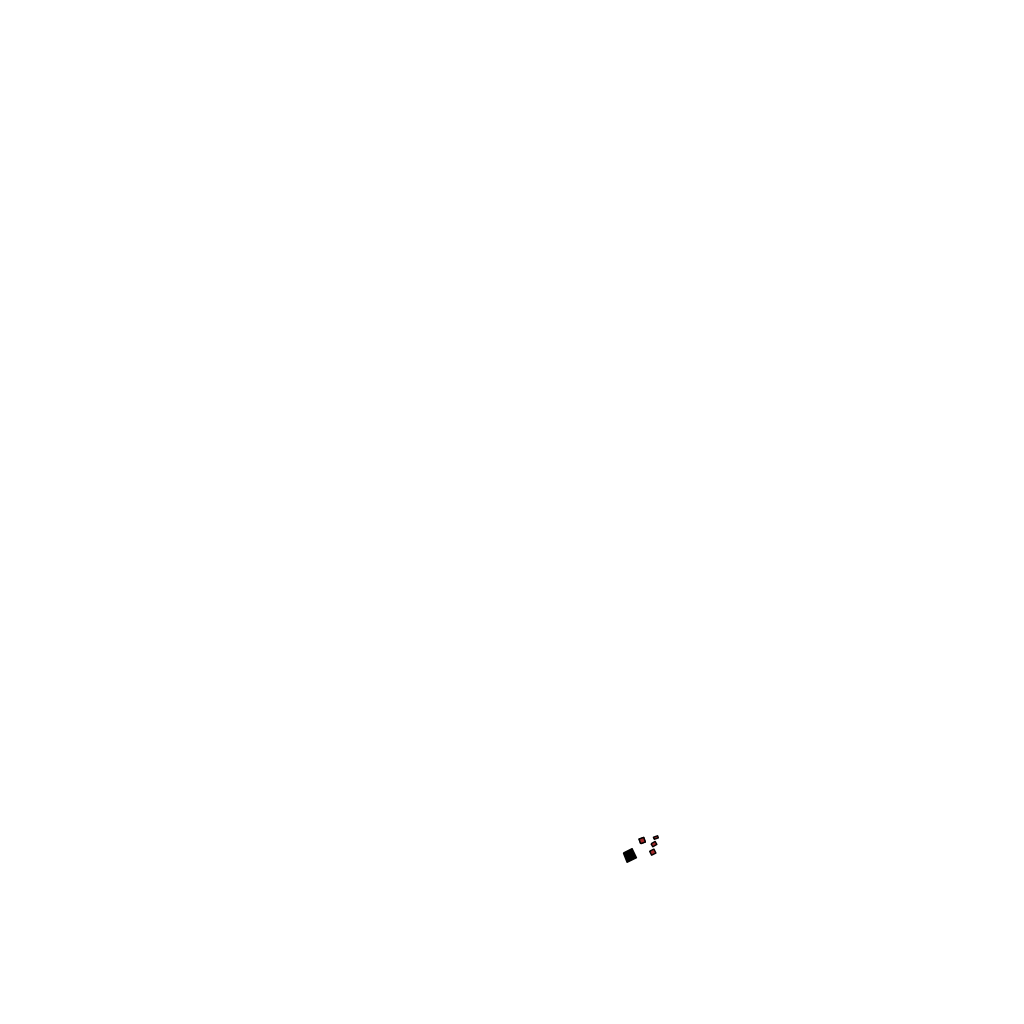
Tags: overhead vector_map, recreation, residential, individual_rise, density_1, Building, Facility, 1.0 km²